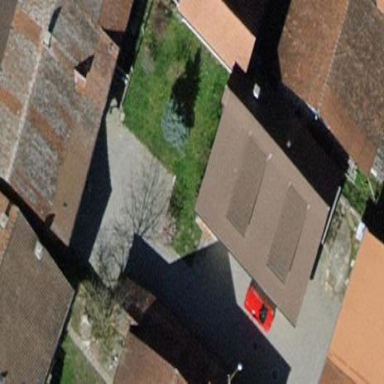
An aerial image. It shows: Detached building with gabled roof.